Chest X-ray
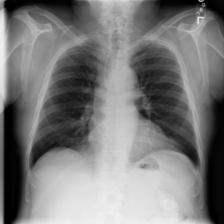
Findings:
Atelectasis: positive
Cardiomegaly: negative
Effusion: negative
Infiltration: negative
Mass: negative
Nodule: negative
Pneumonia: positive
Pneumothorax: negative
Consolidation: negative
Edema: negative
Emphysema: negative
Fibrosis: negative
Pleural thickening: negative
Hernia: negative